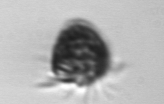
Label: Ciliophora